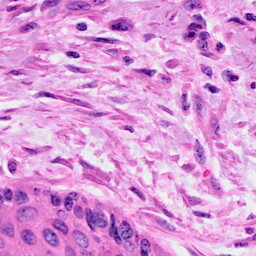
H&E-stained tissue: Cervix